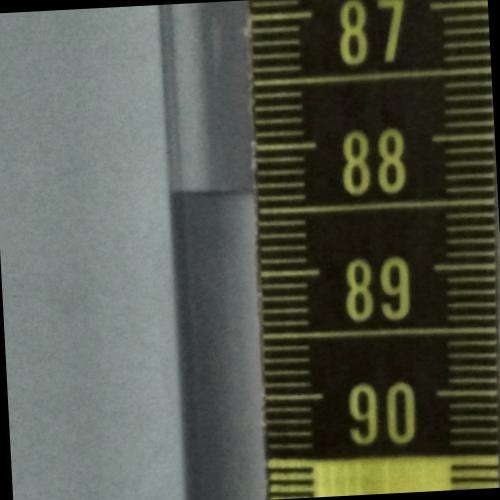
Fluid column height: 88.4 cm